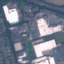
Land use / land cover class: Industrial